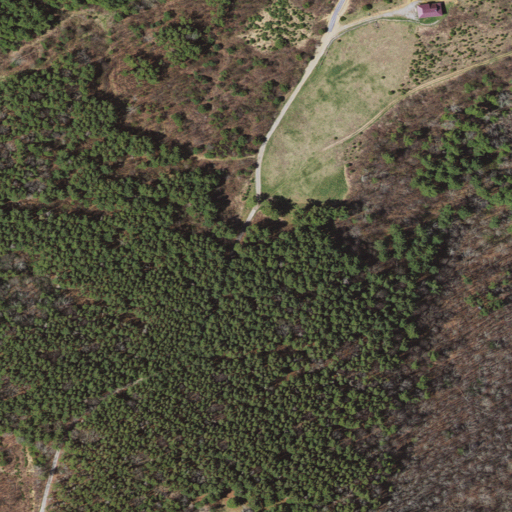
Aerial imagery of gap in Virginia named Blue Spring Gap containing evergreen forest, deciduous forest, shrub, open development, pasture, and grassland